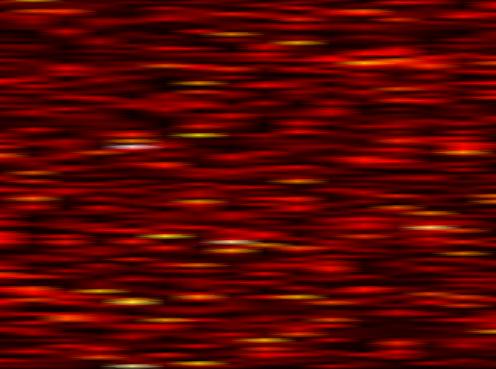
Label: OFDM